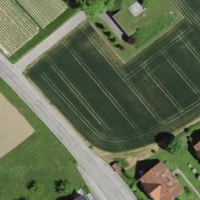
EUNIS habitat code: 24
Species observed at this site:
Convallaria majalis